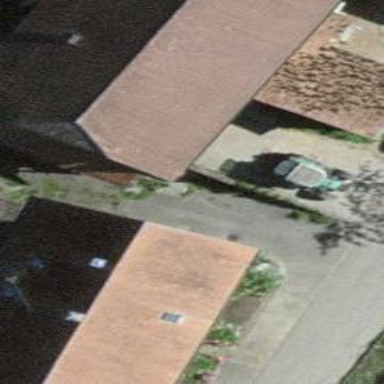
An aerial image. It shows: Residential building.